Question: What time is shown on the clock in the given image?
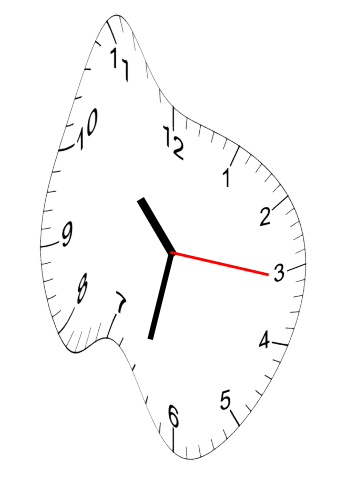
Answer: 10:32:16